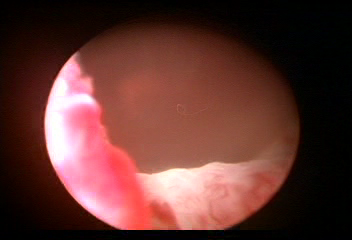
Modality: WLC
Class: Normal mucosa
Bladder cancer association: No